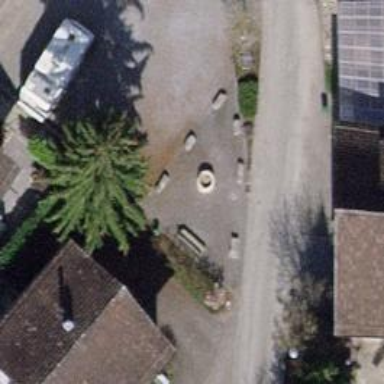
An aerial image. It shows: Bench for seating.